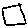
Label: square